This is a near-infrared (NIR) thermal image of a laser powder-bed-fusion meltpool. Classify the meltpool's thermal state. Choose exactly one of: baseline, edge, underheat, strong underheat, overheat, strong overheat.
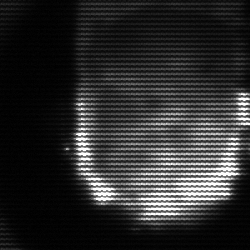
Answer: baseline